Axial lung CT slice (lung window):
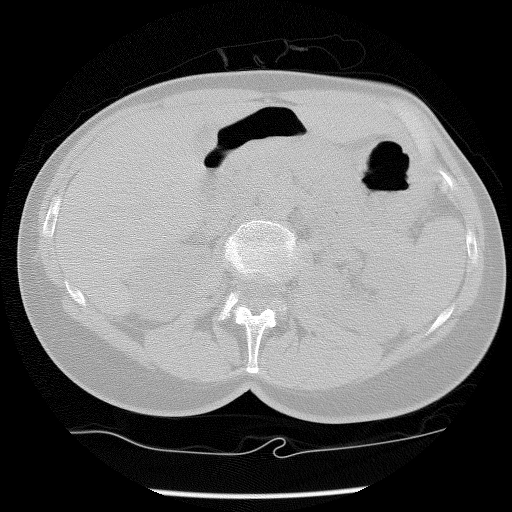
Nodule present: no